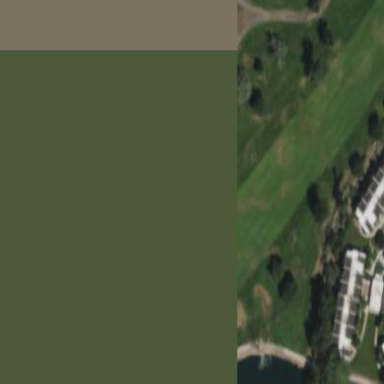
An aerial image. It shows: Grassy area designated as golf fairway.